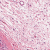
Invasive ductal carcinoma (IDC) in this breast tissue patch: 1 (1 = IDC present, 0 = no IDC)